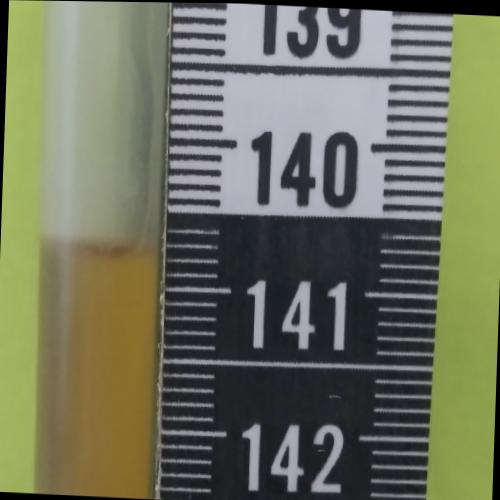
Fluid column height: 140.7 cm